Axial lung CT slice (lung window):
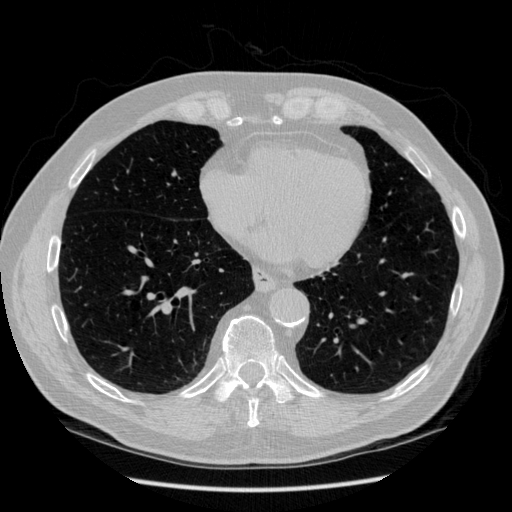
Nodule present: no